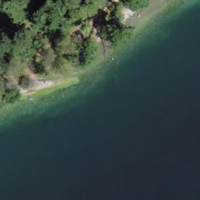
EUNIS habitat code: 14
Species observed at this site:
Lathyrus vernus
Fagus sylvatica
Ilex aquifolium